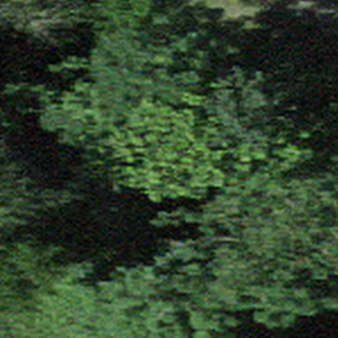
Label: other